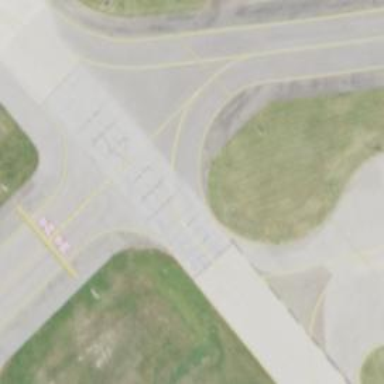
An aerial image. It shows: View of taxiway at the airport.